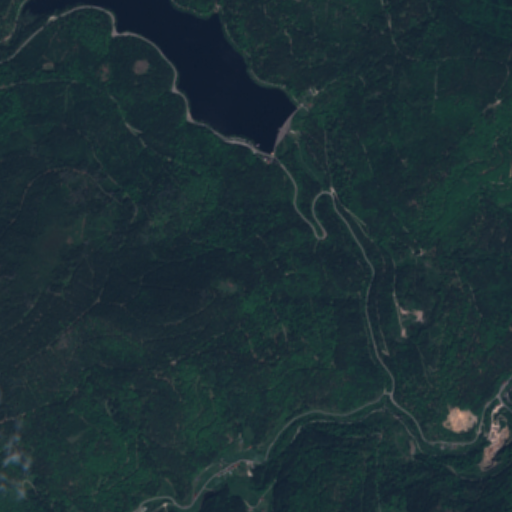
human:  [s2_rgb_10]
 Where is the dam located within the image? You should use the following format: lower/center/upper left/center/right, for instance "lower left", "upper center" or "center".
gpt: The dam is located in the upper center of the image.
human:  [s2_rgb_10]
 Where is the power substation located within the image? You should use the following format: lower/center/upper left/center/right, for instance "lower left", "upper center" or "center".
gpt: The power substation is located in the center right of the image.
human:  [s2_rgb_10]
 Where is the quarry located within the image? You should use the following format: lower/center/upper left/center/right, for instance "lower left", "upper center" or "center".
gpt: The quarry is located in the lower right of the image.
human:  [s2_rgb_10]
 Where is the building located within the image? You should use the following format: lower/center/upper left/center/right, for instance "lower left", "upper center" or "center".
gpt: There is no building in the image.